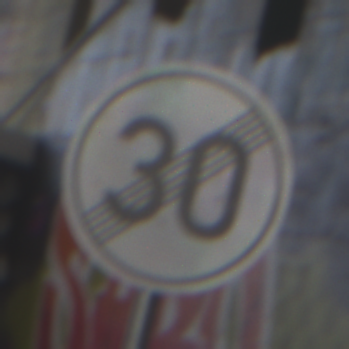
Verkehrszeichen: EndeGeschwindigkeit30
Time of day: Midday
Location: Roofed (Special)
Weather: Overcast
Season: NotSpecified
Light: Natural